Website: home-depot
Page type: delivery-shipping
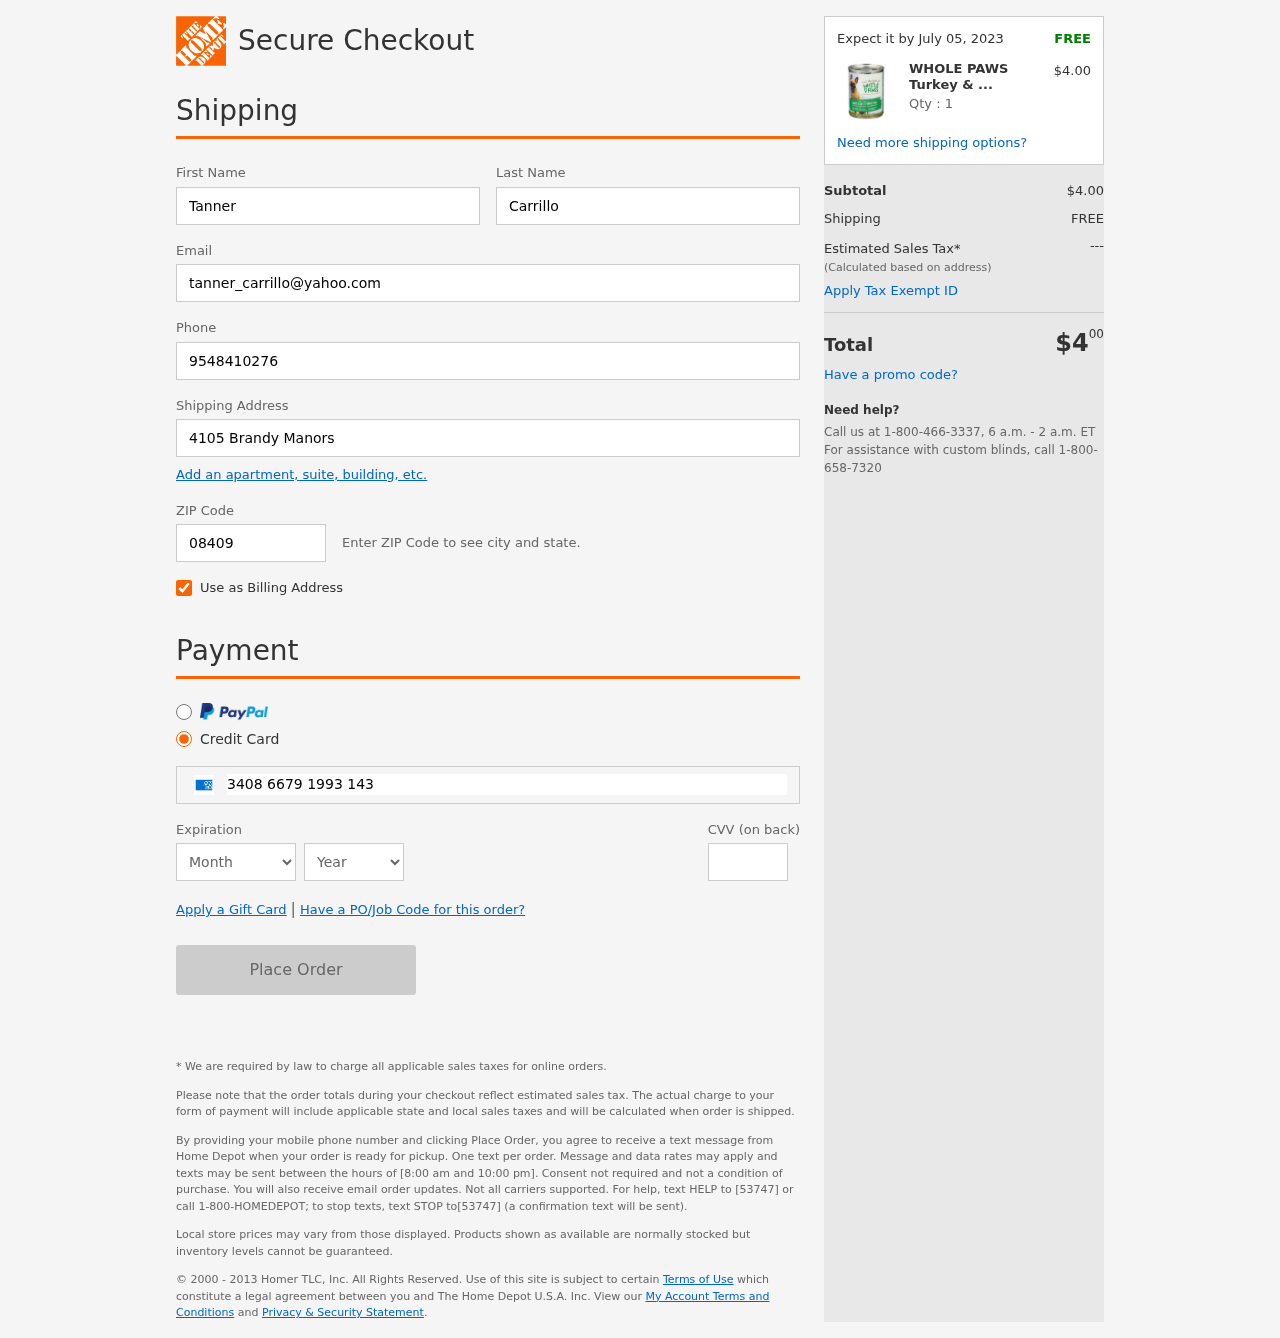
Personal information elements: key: PII_CARD_CVV
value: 3919
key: PII_CARD_EXPIRY_MONTH
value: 11
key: PII_CARD_EXPIRY_YEAR
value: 27
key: PII_CARD_NUMBER
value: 3408 6679 1993 143
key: PII_EMAIL
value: tanner_carrillo@yahoo.com
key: PII_FIRSTNAME
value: Tanner
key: PII_LASTNAME
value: Carrillo
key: PII_PHONE
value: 9548410276
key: PII_POSTCODE
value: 08409
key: PII_STREET
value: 4105 Brandy Manors
Product elements: key: PRODUCT1_NAME
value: WHOLE PAWS Turkey & Sweet Potato Dog Food, 13.2 OZ
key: PRODUCT1_PRICE
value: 4
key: PRODUCT1_QUANTITY
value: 1
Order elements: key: ORDER_DELIVERY_DATE
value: Expect it by July 05, 2023
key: ORDER_SUBTOTAL
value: $4.00
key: ORDER_SHIPPING_COST
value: FREE
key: ORDER_TOTAL
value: $400